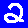
Digit: 2